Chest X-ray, AP view. Patient: 6 years old, sex M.
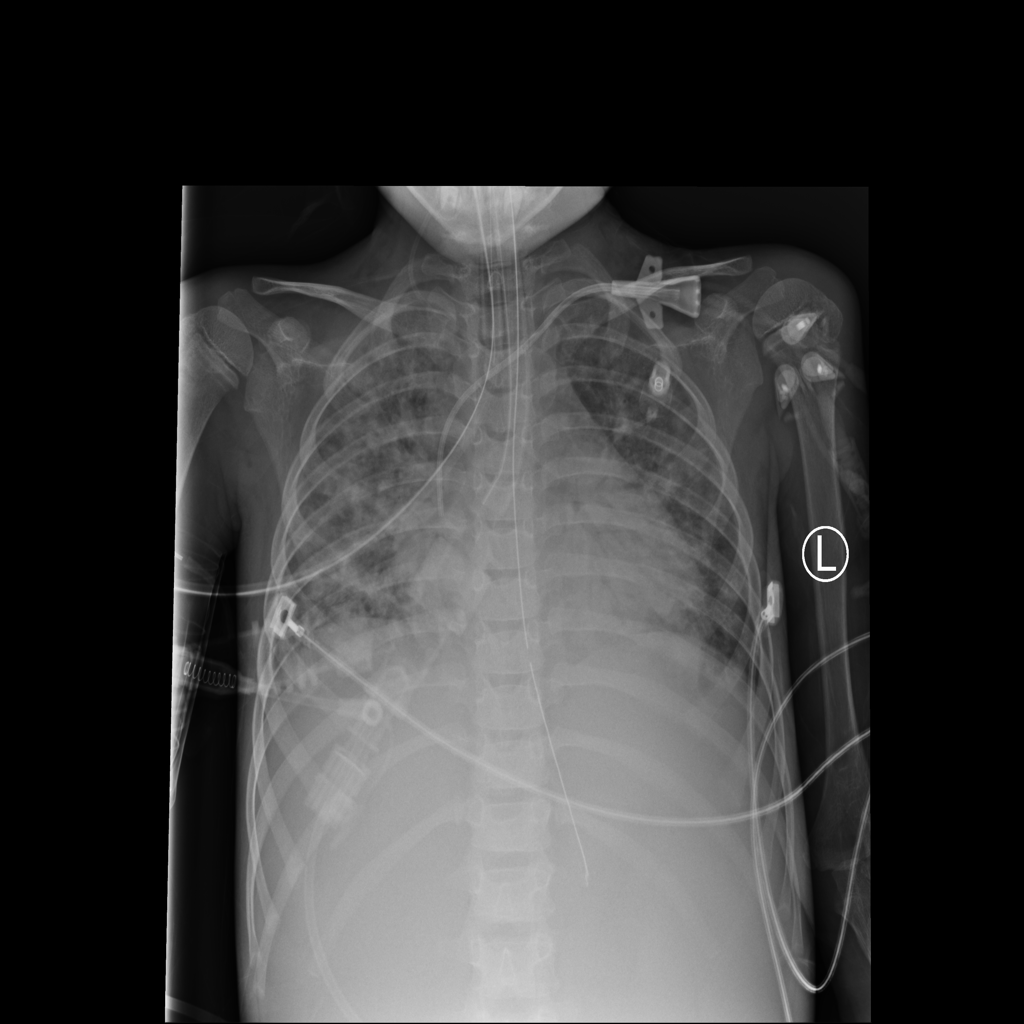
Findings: Consolidation, Infiltration